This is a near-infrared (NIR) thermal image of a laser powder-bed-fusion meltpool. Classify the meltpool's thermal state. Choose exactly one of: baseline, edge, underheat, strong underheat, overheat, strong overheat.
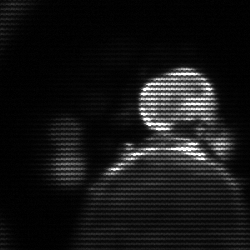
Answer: edge